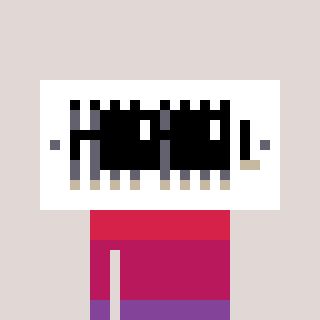
a pixel art character with square black sunglasses, a vent-shaped head and a peachy-colored body on a warm background